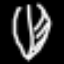
Label: leaf